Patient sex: M
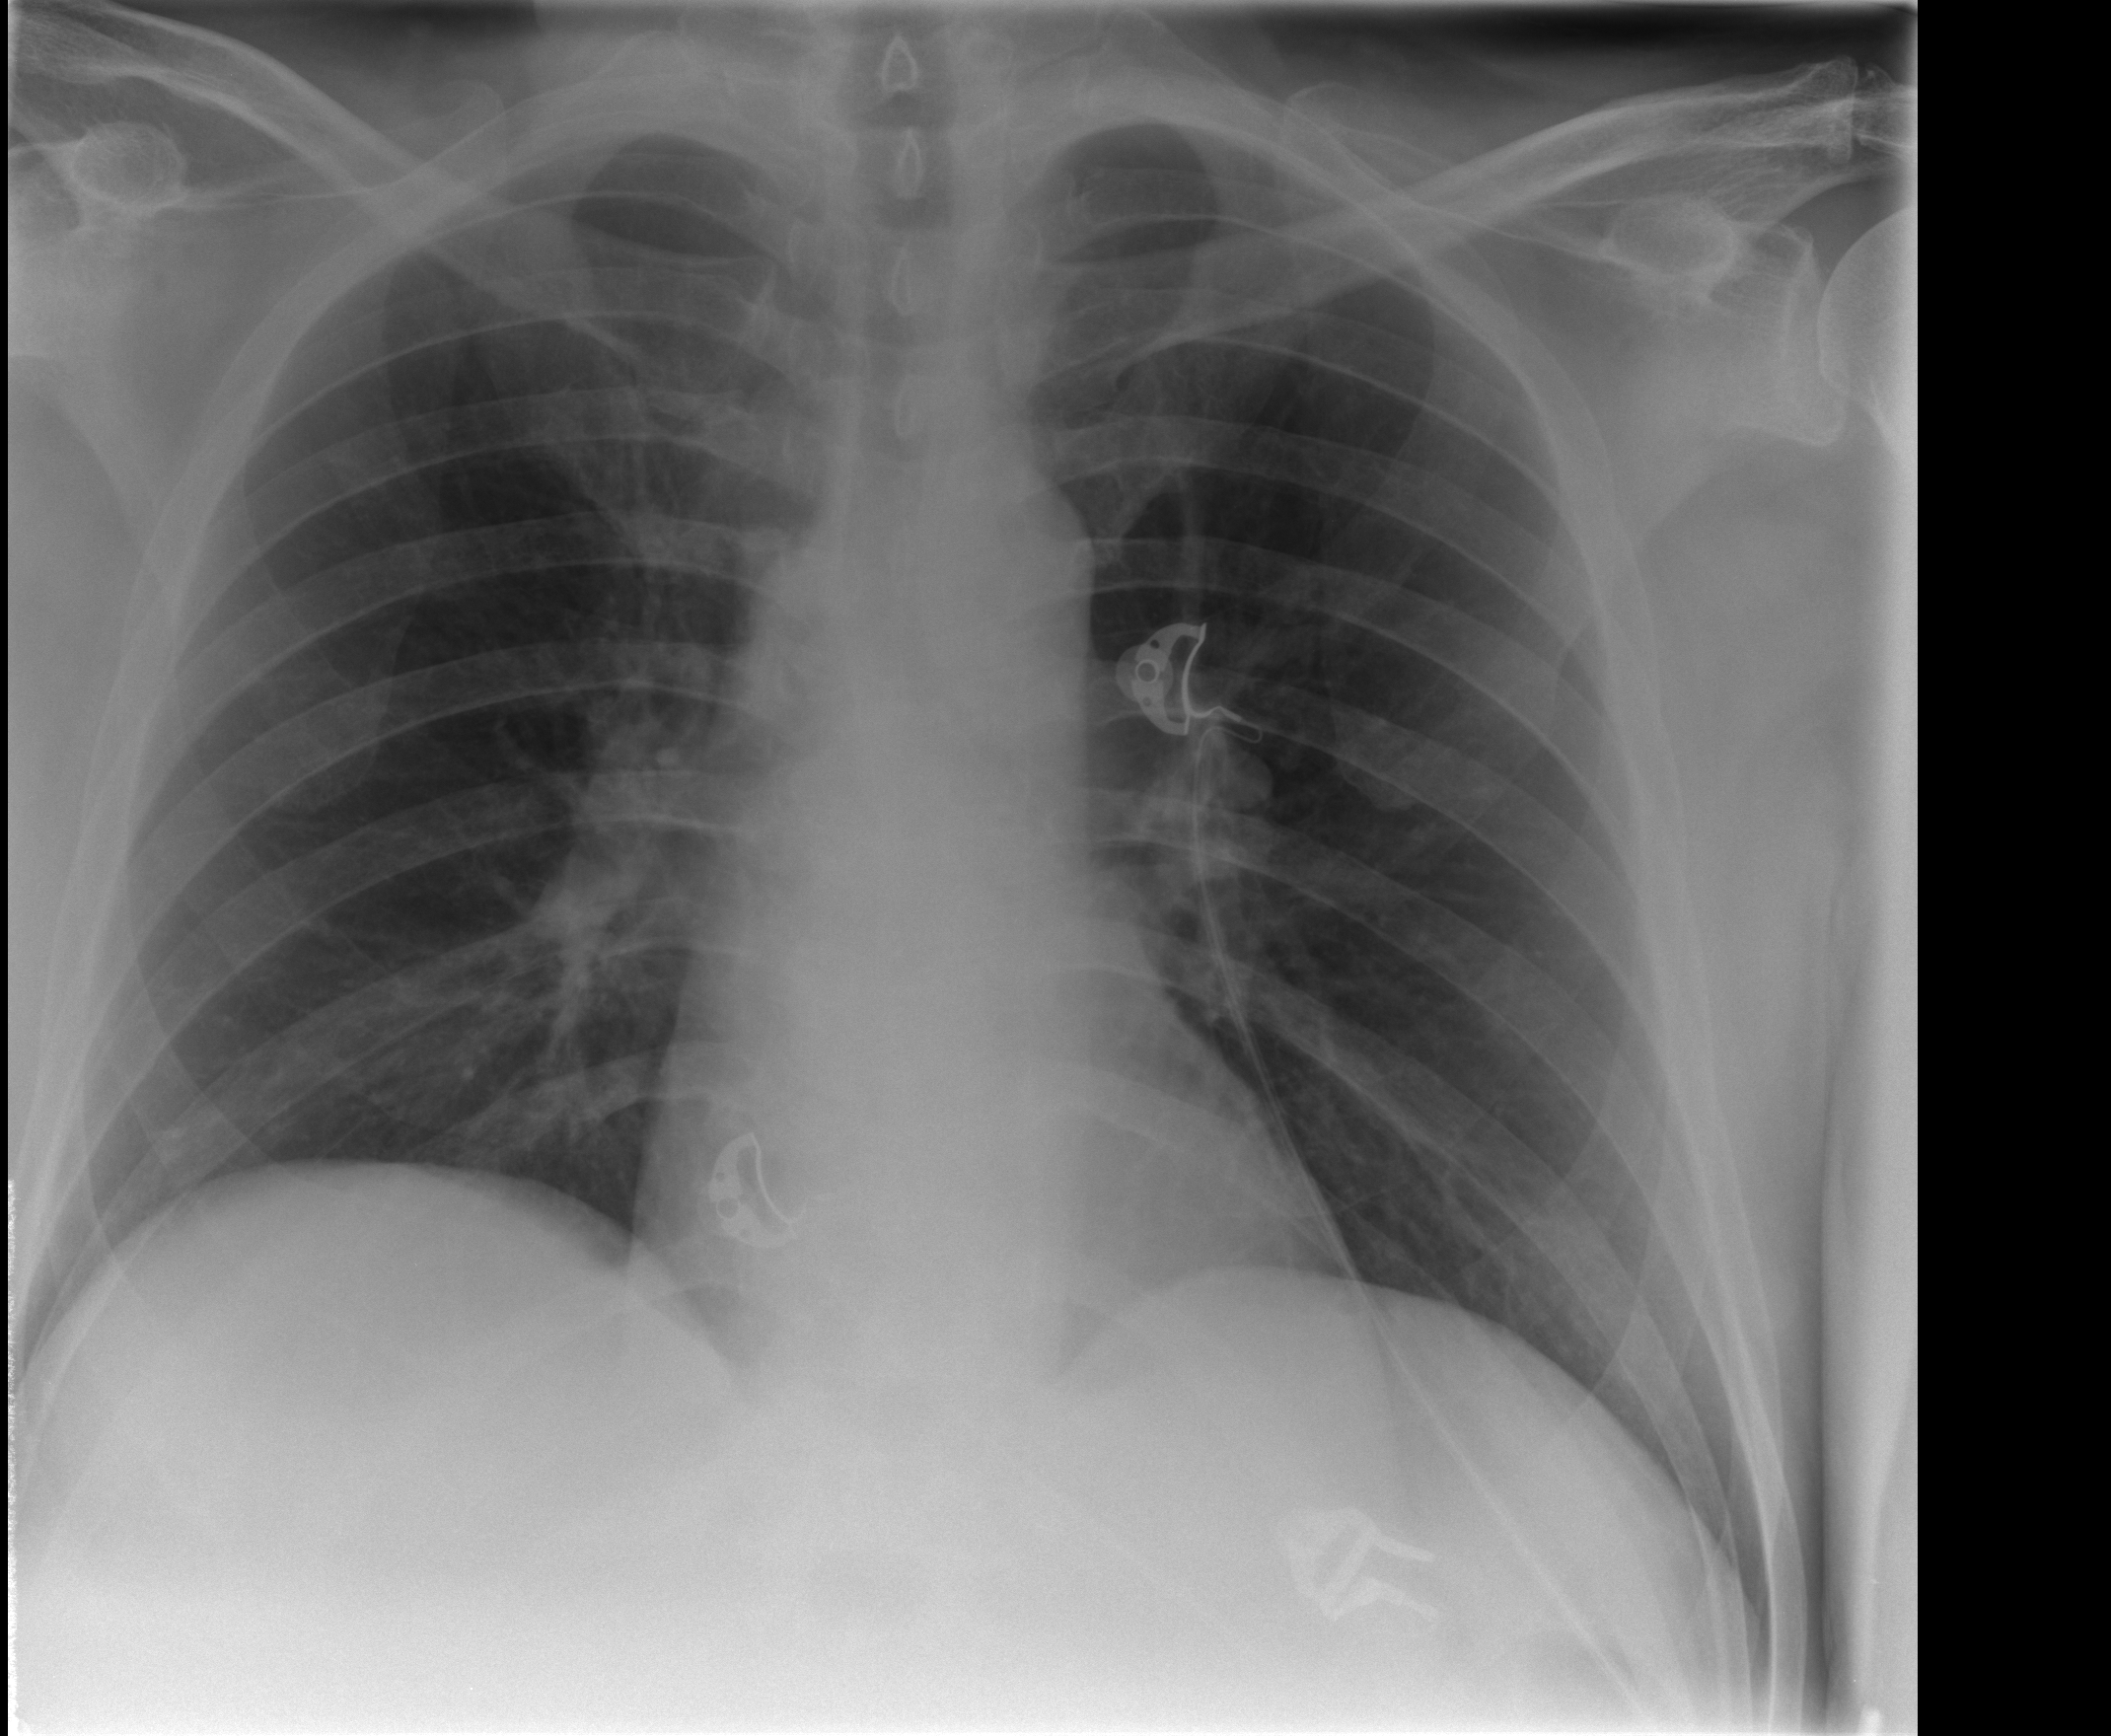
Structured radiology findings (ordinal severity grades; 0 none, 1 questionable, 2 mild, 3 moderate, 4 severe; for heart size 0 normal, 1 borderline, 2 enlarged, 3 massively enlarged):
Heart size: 0
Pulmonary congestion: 0
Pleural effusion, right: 0
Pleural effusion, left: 0
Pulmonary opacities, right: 0
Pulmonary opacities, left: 0
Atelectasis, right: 2
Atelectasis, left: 0